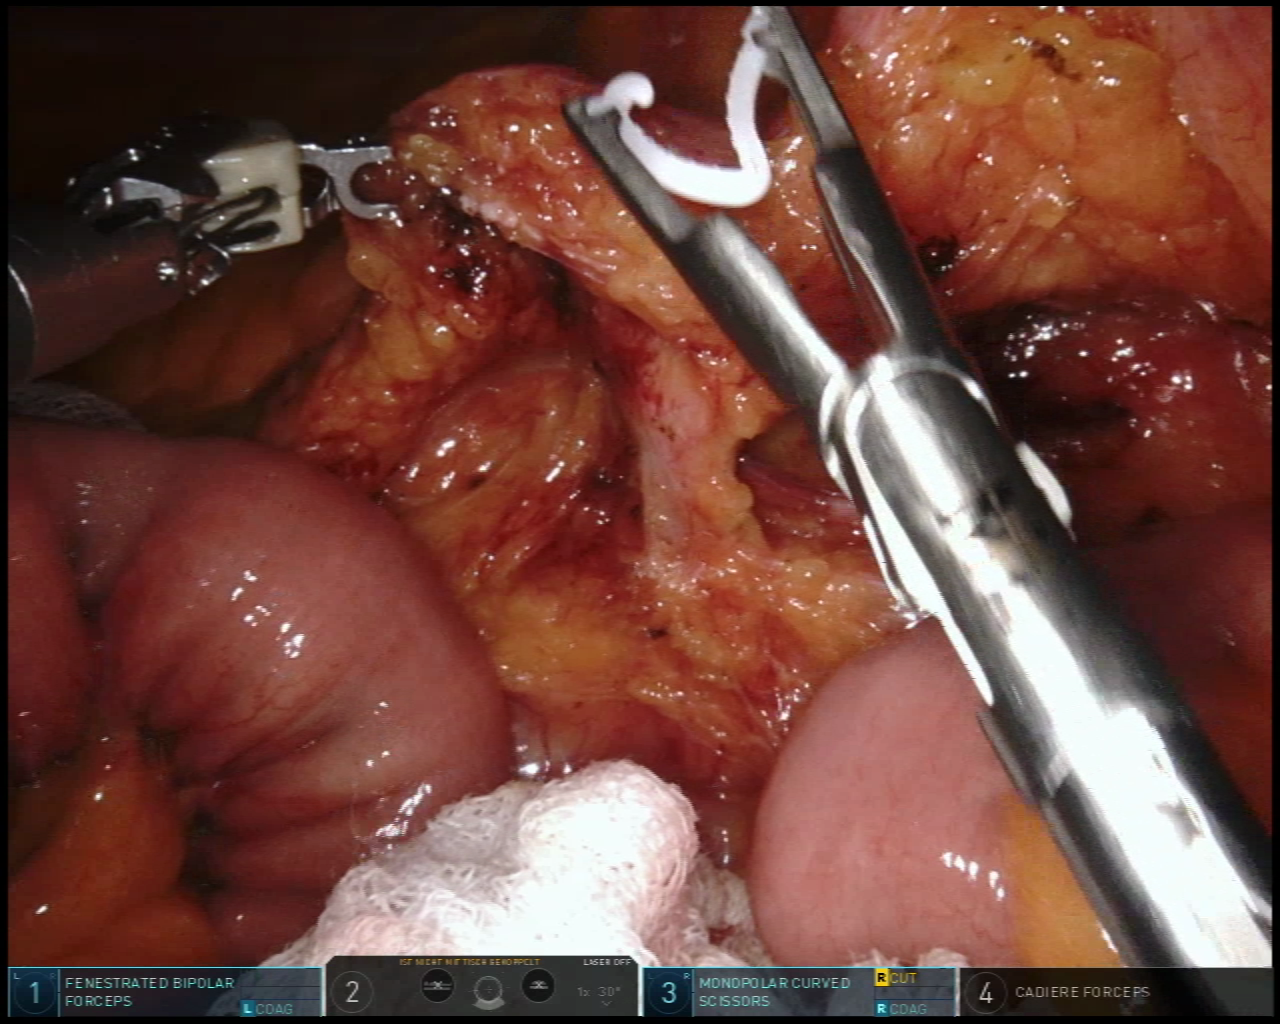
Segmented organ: inferior_mesenteric_artery
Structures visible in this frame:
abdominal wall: no
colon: no
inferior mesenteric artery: yes
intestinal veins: no
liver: no
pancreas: no
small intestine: yes
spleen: no
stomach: no
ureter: no
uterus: no
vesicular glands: no